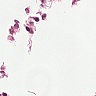
Metastatic tissue present: no